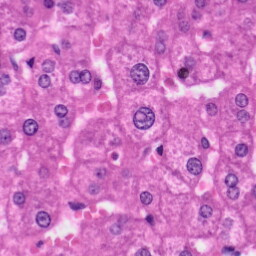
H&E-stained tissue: Liver